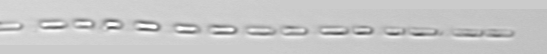
Label: Skeletonema